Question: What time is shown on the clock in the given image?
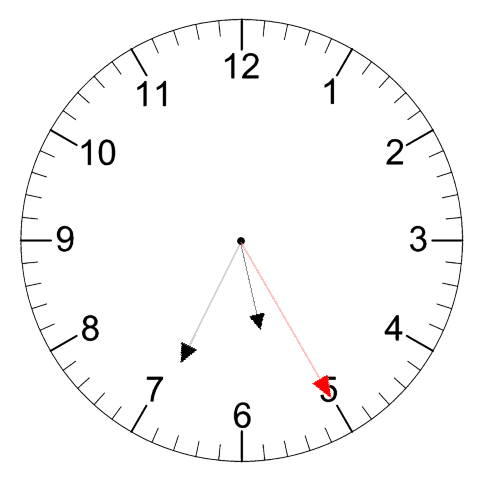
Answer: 05:34:25